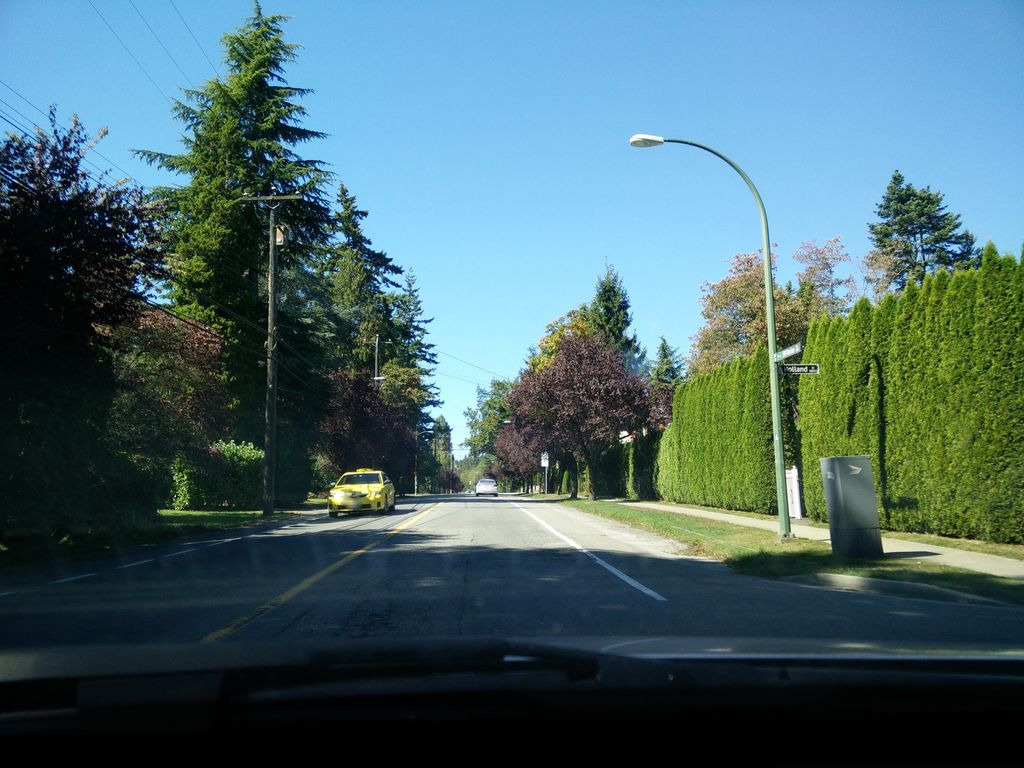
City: vancouver